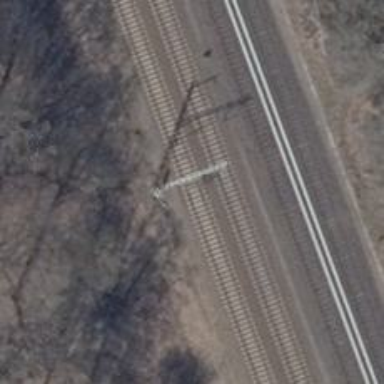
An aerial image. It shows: Railway milestone with catenary mast.